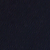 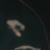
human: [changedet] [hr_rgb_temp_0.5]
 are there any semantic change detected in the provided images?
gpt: An artificial island was built in the sea.